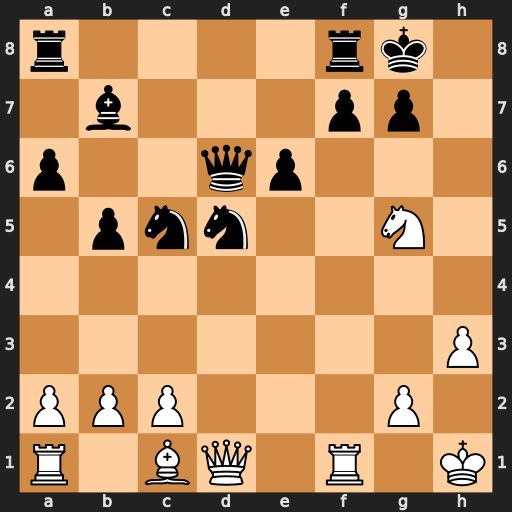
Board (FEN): r4rk1/1b3pp1/p2qp3/1pnn2N1/8/7P/PPP3P1/R1BQ1R1K
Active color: w
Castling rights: -
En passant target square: -
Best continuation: Qh5 Nf6 Rxf6 Be4 Nxf7